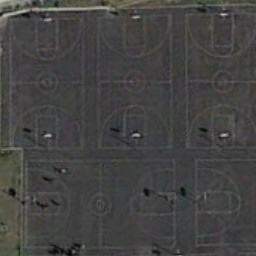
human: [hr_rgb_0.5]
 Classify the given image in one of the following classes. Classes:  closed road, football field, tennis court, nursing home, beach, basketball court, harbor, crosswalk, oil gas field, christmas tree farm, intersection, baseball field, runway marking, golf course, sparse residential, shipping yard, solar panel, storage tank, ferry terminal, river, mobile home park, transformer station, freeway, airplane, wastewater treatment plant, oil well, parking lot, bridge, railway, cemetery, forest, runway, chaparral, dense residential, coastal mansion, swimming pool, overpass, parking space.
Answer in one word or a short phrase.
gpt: basketball court